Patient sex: M
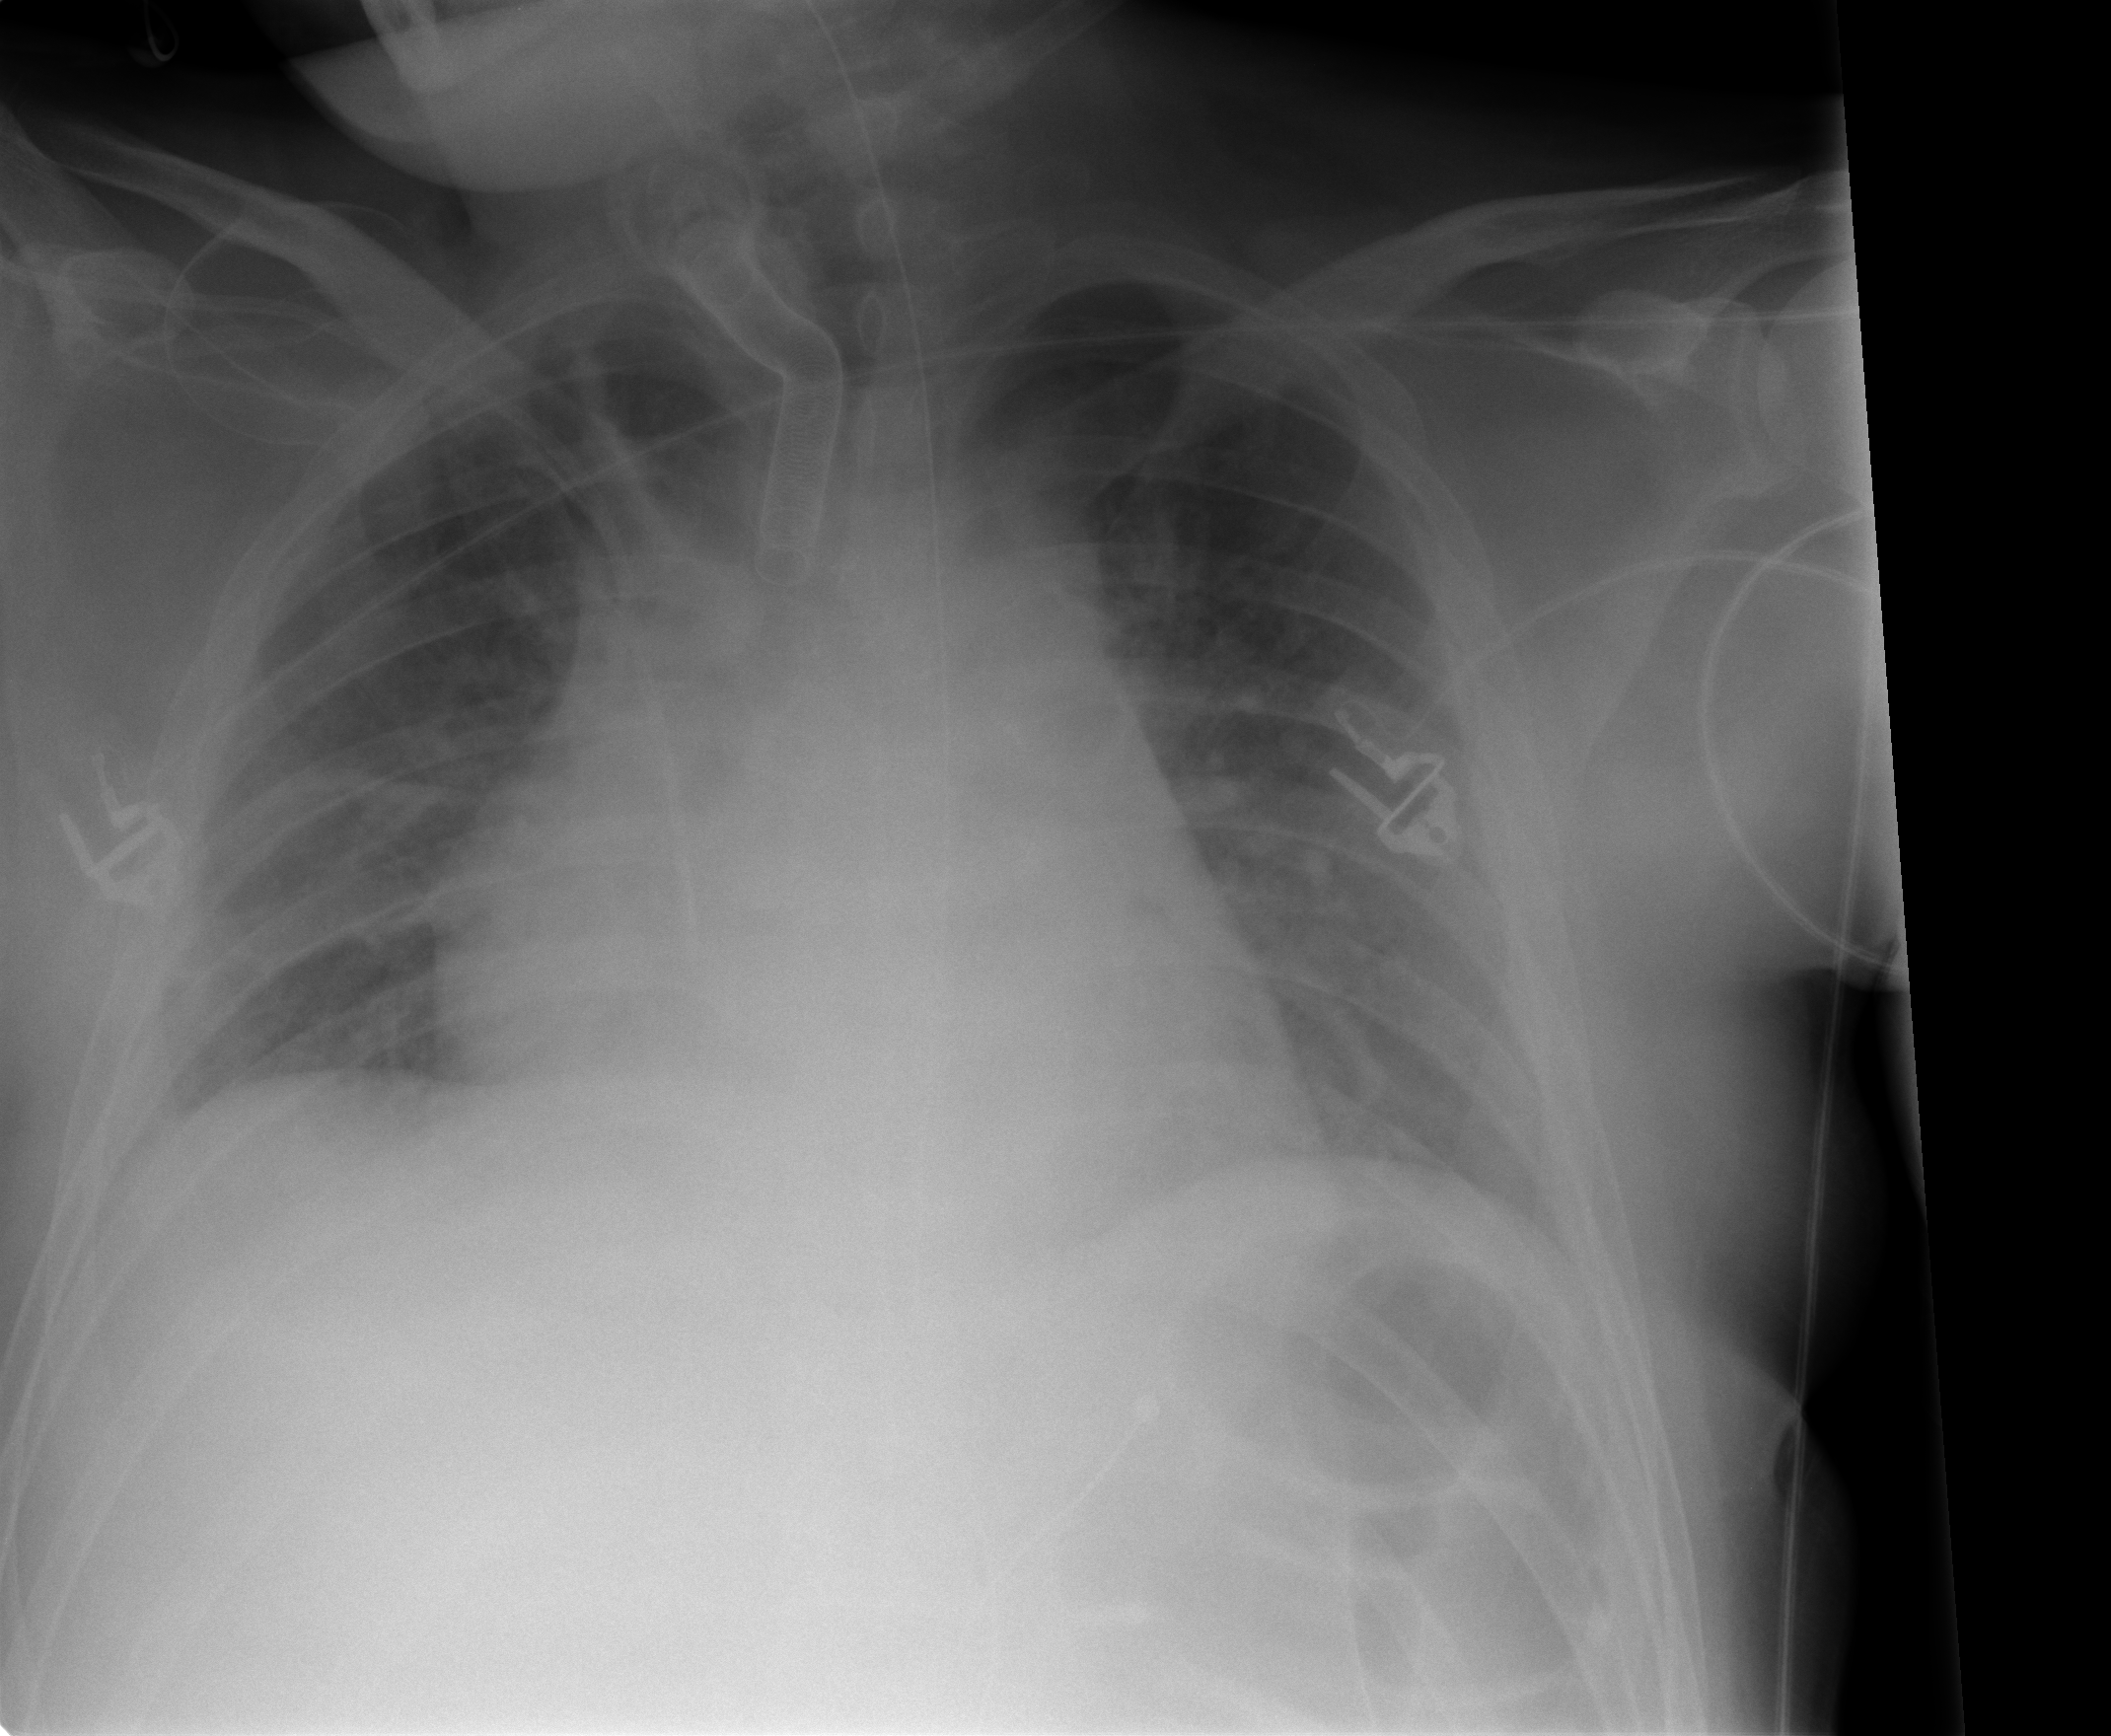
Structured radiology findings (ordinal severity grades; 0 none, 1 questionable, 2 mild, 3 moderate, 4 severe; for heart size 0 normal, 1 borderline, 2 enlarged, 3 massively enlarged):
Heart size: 2
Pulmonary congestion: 1
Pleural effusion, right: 0
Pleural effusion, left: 1
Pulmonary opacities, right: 0
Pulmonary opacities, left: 0
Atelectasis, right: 2
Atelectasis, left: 2